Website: apple
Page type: stored-credit-cards
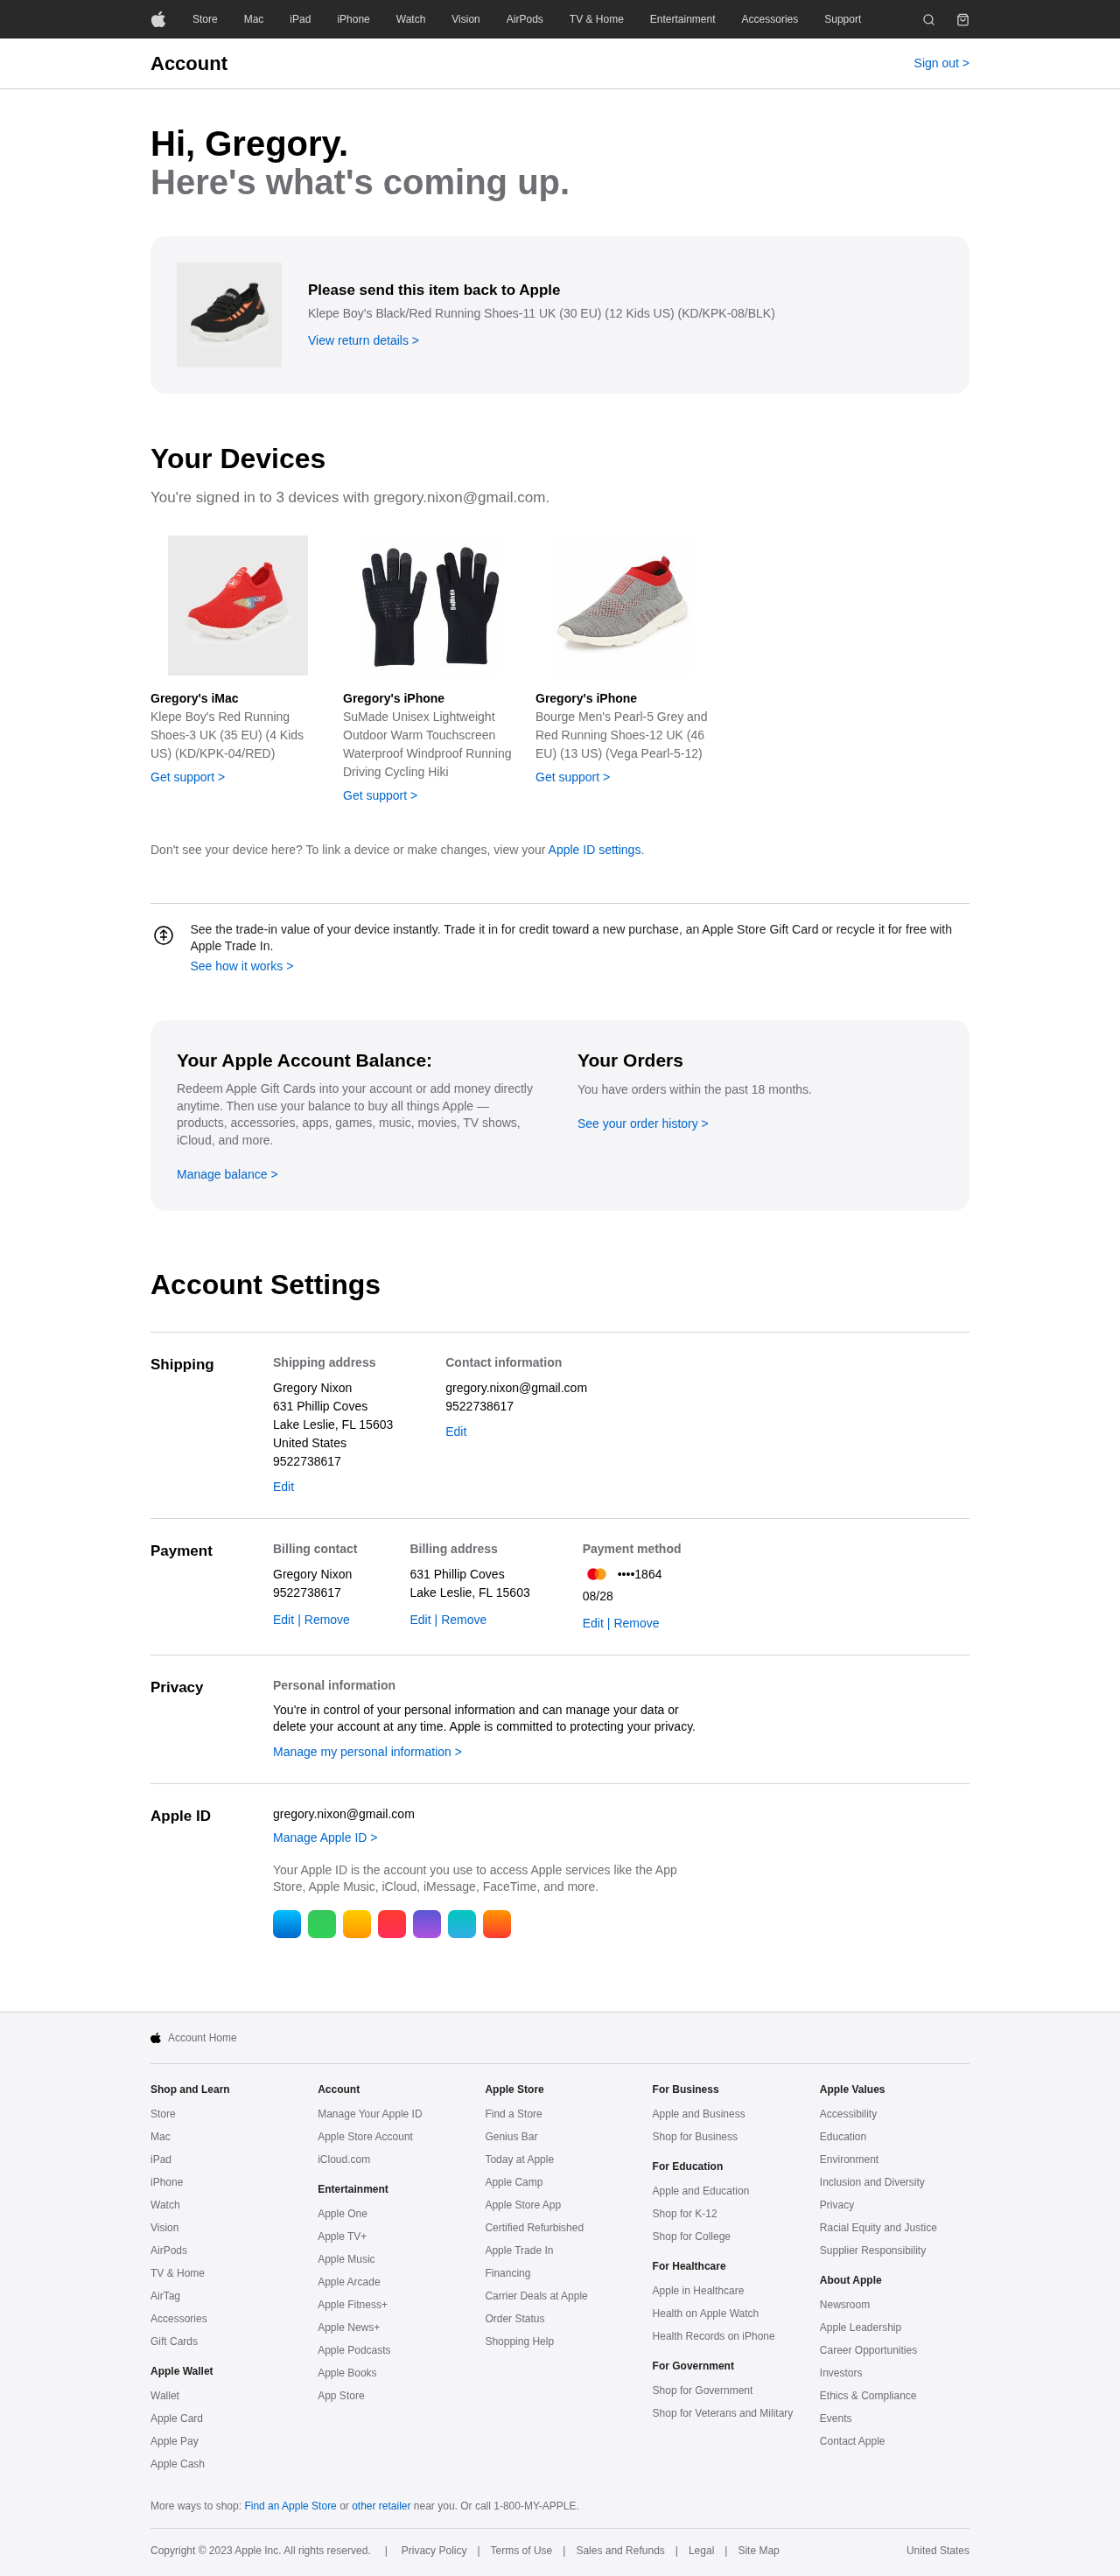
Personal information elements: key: PII_CARD_EXPIRY
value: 08/28
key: PII_CARD_LAST4
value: ••••1864
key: PII_CITY_STATE_ZIP
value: Lake Leslie, FL 15603
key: PII_COUNTRY
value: United States
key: PII_EMAIL
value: gregory.nixon@gmail.com
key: PII_FIRSTNAME
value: Gregory
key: PII_FULLNAME
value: Gregory Nixon
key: PII_PHONE
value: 9522738617
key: PII_STREET
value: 631 Phillip Coves
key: PII_FIRSTNAME2
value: Gregory
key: PII_FIRSTNAME3
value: Gregory
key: PII_EMAIL2
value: gregory.nixon@gmail.com
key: PII_PHONE2
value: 9522738617
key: PII_FULLNAME2
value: Gregory Nixon
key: PII_PHONE3
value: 9522738617
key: PII_STREET2
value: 631 Phillip Coves
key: PII_CITY_STATE_ZIP2
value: Lake Leslie, FL 15603
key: PII_EMAIL3
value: gregory.nixon@gmail.com
Product elements: key: PRODUCT1_NAME
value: Klepe Boy's Black/Red Running Shoes-11 UK (30 EU) (12 Kids US) (KD/KPK-08/BLK)
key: PRODUCT2_NAME
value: Klepe Boy's Red Running Shoes-3 UK (35 EU) (4 Kids US) (KD/KPK-04/RED)
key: PRODUCT3_NAME
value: SuMade Unisex Lightweight Outdoor Warm Touchscreen Waterproof Windproof Running Driving Cycling Hiki
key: PRODUCT4_NAME
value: Bourge Men's Pearl-5 Grey and Red Running Shoes-12 UK (46 EU) (13 US) (Vega Pearl-5-12)